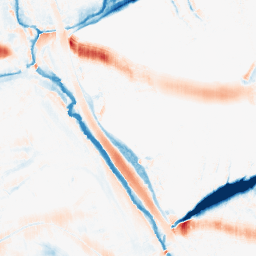
Category: morphological
Decomposition family: morphological_ellipse
Decomposition parameters: operation: average
width: 30
height: 10
Upsampling method: quadratic
Upsampling parameters: scale: 4
Upsampling scale: 4